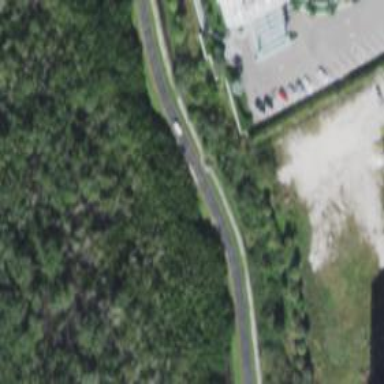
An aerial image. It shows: Footway with asphalt surface and embankment.